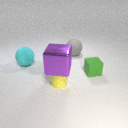
small yellow rubber cylinder to the right of large cyan rubber sphere